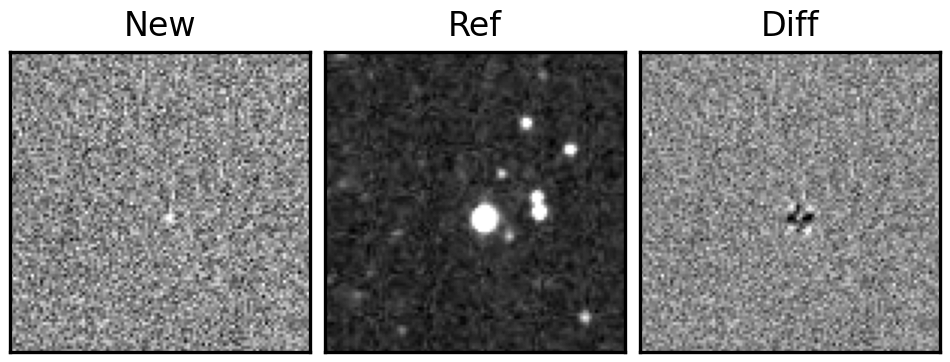
Label: bogus